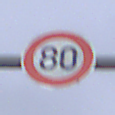
Verkehrszeichen: Geschwindigkeit80
Umgebung: Outdoor, Urban
Tageszeit: Midday
Wetter: Overcast
Licht: Natural
Jahreszeit: NotSpecified
Kontrast: LowContrast